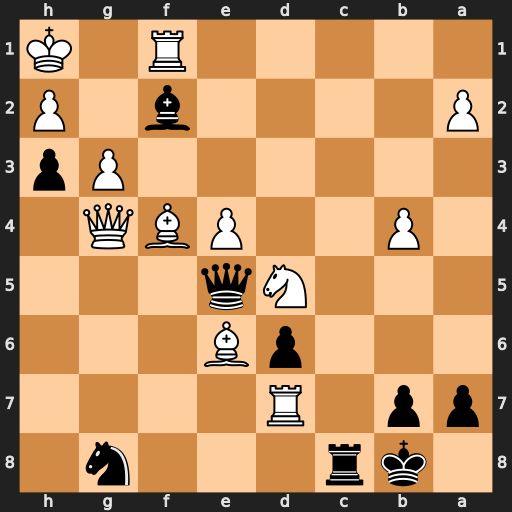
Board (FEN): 1kr3n1/pp1R4/3pB3/3Nq3/1P2PBQ1/6Pp/P4b1P/5R1K
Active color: b
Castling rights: -
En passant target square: -
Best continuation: Qxe4+ Qf3 Qxf3#